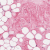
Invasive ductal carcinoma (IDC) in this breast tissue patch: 0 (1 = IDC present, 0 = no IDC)